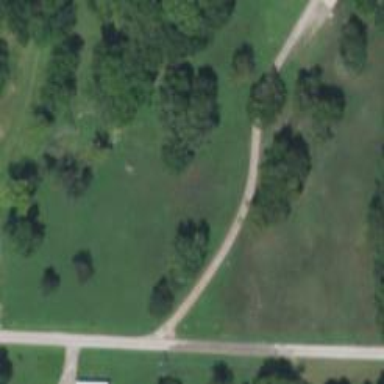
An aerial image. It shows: Driveway.